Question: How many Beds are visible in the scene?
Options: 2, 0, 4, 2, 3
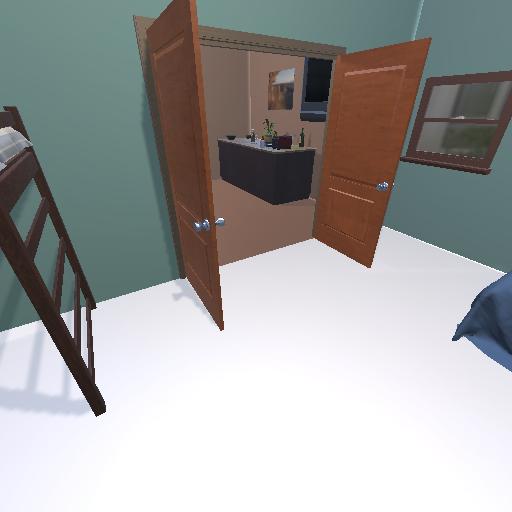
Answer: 2